Question: In the below diagram, the class "Copy" and class "Book" are showing an aggregation (Book Copy). All other classes are sub classes of class "Copy". Now, imagine there is a 'Member' class, which has to access the sub classes "Lending" and "Borrow" of class "Copy". The only thing that ''Member'' class should know is "accessionNumber".
If we think of this in terms of code, my "'Book'" class contains an array of "'Copy'".

How can I know the accessionNumber of a particular book?
Lets say I need the "accessionNumber" of the 3rd book in my 'copies' array. But the array is in the 'Book' class, and there is no connection to the 'Book' class from the 'Copy' class.
If we create a connection back, would that be like "Copy has a Book", or more meaningfully, something like "Subject has Student" (taking the famous aggregation example "Student Subject)?
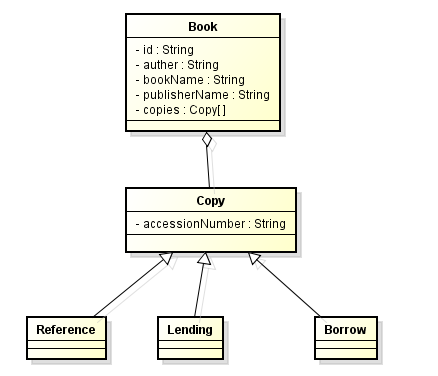
Answer: > If we create a connection back, would that be like "Copy has a Book"
No, it wouldn't. A simple <URL> is not the "has a" or "owns a" relationship you'd get from the stronger associations of aggregation or composition. That sounds like what you want here.